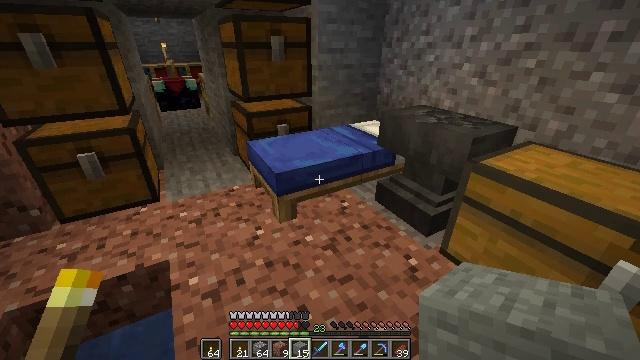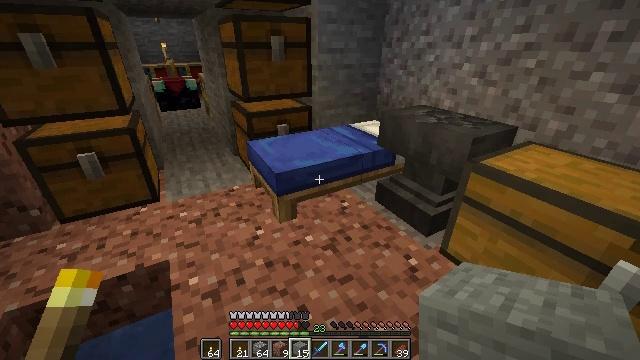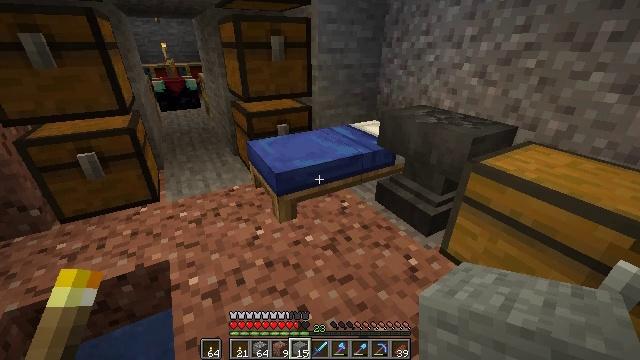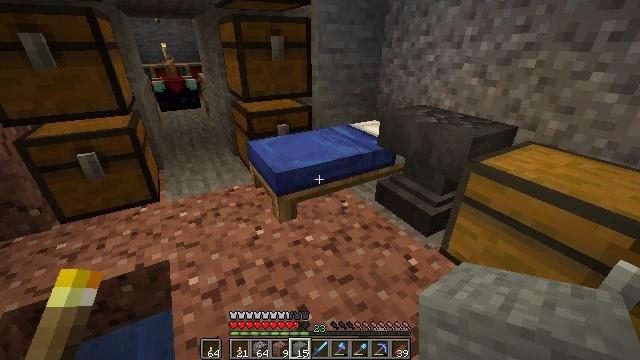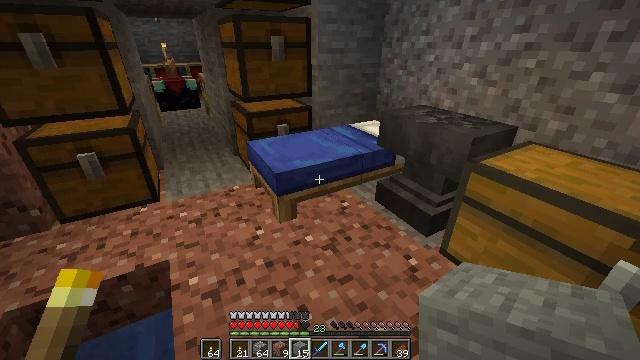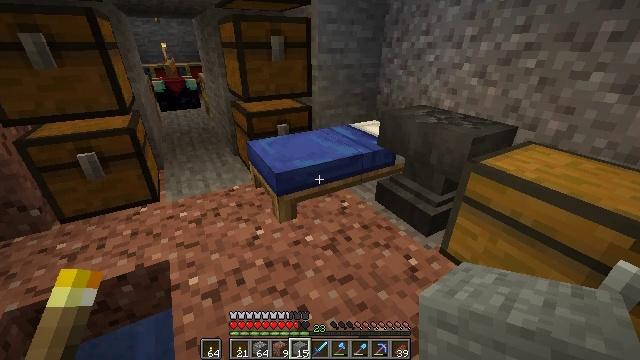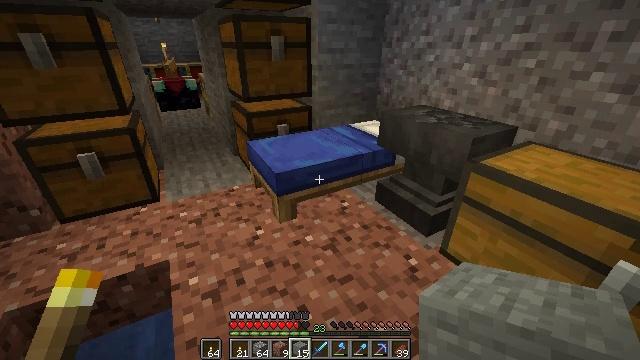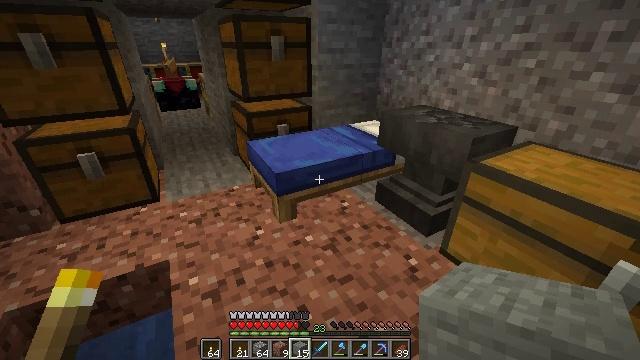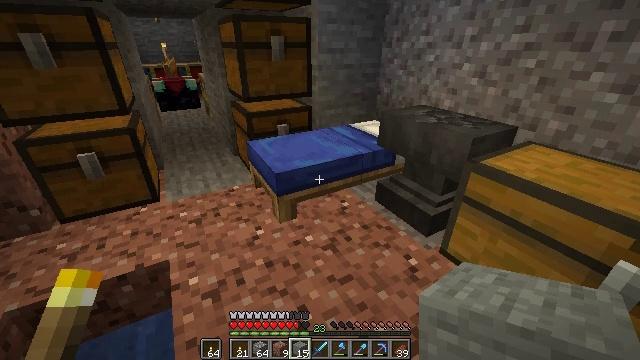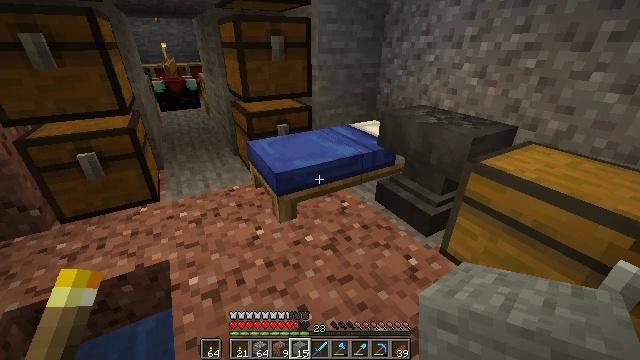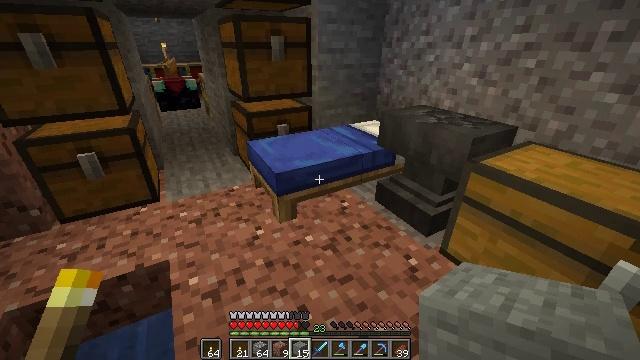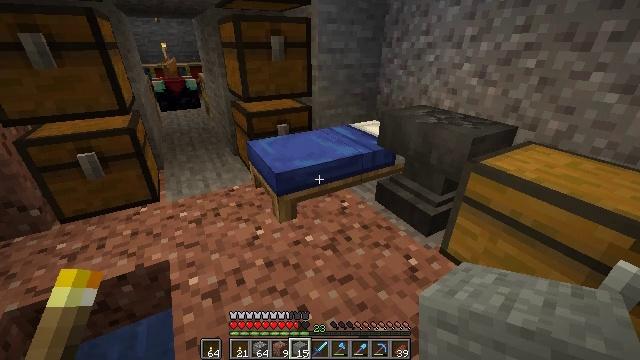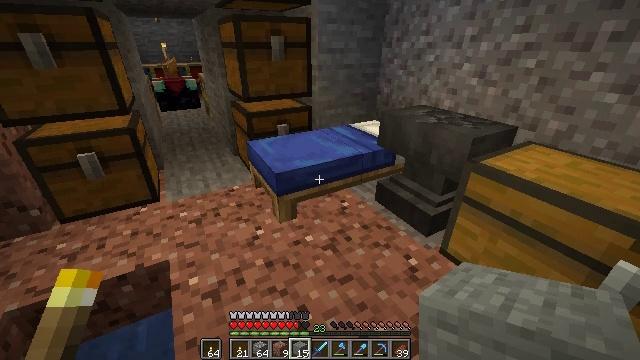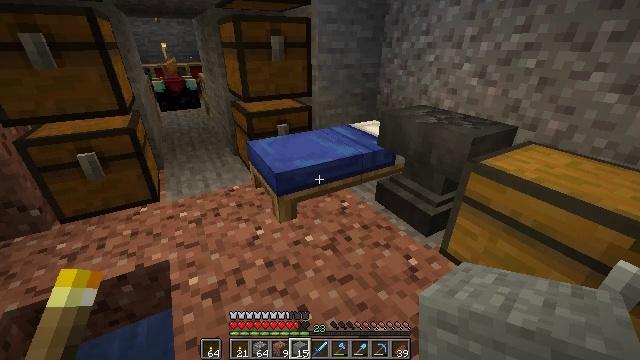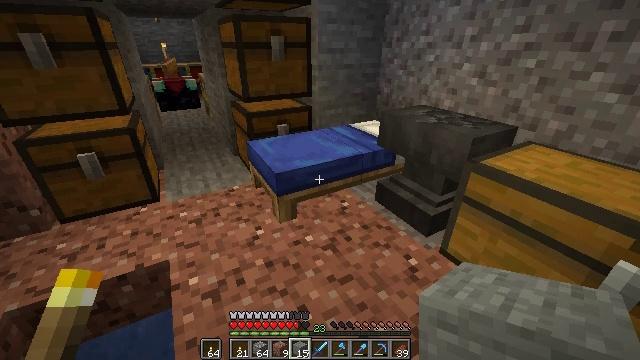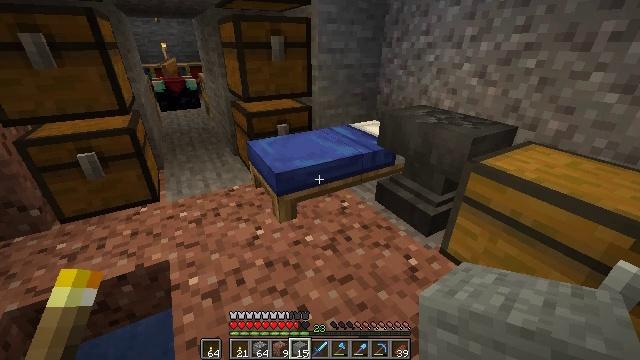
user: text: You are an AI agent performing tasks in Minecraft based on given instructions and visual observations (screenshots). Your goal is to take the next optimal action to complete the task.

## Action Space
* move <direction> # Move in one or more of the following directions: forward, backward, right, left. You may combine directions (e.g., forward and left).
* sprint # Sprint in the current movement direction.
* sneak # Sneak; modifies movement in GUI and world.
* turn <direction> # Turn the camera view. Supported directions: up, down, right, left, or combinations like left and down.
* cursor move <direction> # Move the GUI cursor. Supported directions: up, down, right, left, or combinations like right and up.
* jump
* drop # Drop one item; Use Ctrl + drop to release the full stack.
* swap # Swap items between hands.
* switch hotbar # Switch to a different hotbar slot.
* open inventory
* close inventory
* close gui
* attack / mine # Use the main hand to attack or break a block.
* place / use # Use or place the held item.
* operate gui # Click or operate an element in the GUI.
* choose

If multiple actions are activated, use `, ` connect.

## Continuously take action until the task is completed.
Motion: motion action
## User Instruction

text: Collect the jungle slab by destroying it.
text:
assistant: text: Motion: no_op
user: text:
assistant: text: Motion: no_op
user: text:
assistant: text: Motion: no_op
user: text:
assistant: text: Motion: no_op
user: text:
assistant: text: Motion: no_op
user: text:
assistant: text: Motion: no_op
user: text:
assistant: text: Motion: no_op
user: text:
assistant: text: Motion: no_op
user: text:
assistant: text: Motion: no_op
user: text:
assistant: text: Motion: no_op
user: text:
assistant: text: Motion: no_op
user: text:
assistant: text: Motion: no_op
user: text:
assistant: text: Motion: no_op
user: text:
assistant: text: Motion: no_op
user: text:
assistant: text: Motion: no_op
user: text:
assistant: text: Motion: no_op
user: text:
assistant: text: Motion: no_op
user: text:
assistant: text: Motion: no_op
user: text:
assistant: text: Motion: no_op
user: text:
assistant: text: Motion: no_op
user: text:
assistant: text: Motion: no_op
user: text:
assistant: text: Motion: no_op
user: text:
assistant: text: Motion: no_op
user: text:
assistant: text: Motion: no_op
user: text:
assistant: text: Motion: no_op
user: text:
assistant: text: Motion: no_op
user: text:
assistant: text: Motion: no_op
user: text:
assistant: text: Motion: no_op
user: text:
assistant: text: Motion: no_op
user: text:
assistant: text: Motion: no_op